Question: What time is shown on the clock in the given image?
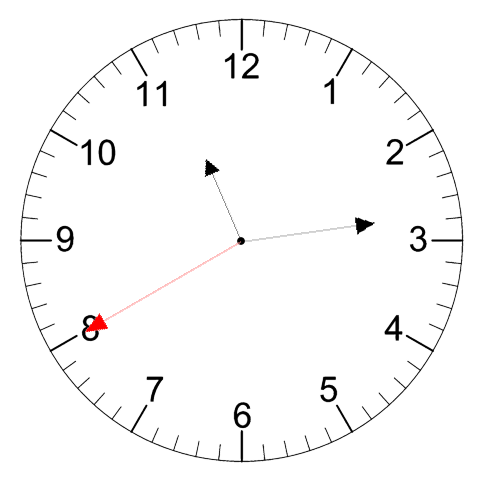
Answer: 11:13:40